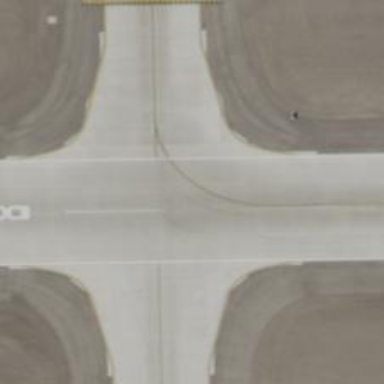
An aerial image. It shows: Image of taxiway at airport.